Interaction volume radius: 10 \u00c5
Interaction volume height: 15 \u00c5
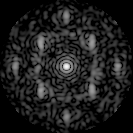
Disorder parameter: 0.5643